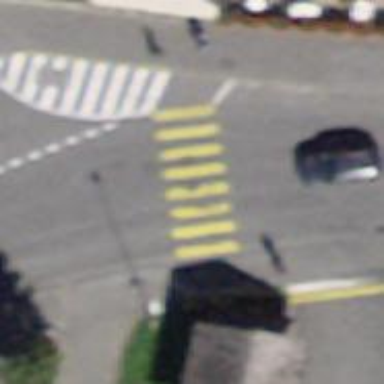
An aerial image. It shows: Marked crossing with zebra stripes on the road.